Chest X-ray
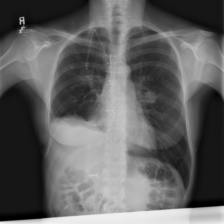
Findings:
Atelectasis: negative
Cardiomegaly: negative
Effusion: negative
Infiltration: negative
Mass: negative
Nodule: negative
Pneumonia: negative
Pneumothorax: negative
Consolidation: negative
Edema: negative
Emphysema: negative
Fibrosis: negative
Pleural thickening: negative
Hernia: negative